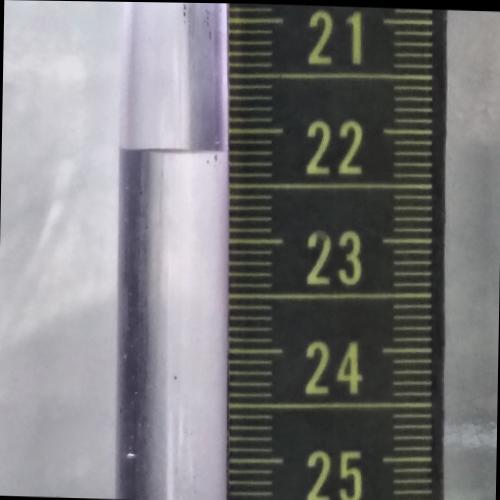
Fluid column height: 22.2 cm